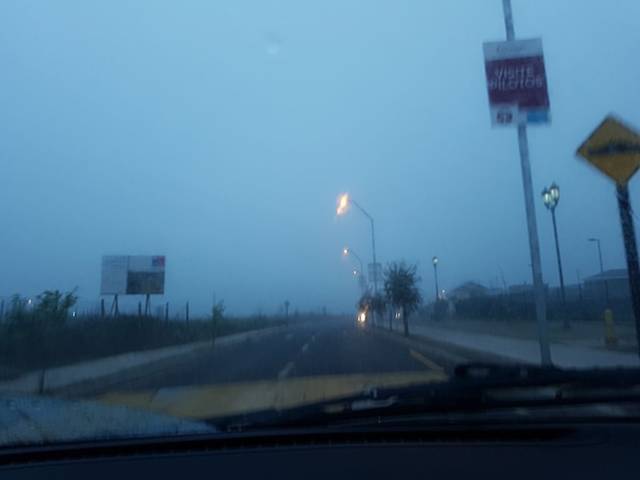
Region: Chile
Coordinates: -33.569, -70.829